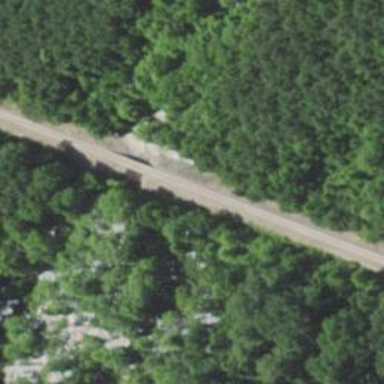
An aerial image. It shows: Bridge over railway line.